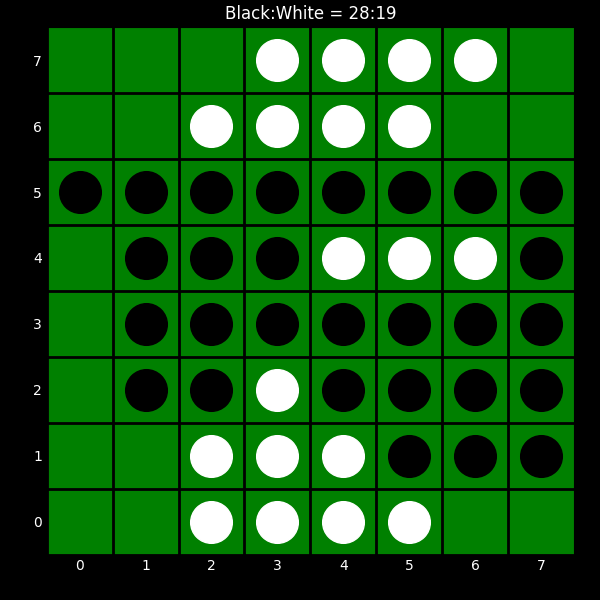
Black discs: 28
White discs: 19